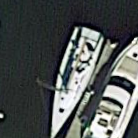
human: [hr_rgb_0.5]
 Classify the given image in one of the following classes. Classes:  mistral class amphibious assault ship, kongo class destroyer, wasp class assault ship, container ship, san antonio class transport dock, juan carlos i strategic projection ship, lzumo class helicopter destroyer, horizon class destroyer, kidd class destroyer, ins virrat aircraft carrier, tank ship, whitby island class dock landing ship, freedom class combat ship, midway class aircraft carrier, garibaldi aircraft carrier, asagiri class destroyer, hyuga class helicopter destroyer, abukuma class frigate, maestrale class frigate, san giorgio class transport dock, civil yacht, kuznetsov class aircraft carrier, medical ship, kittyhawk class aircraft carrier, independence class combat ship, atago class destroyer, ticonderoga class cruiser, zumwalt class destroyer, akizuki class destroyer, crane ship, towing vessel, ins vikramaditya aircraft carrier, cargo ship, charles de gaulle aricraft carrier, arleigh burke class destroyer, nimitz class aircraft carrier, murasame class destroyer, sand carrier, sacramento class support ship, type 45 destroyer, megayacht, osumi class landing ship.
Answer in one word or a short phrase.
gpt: Civil yacht